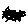
Label: star